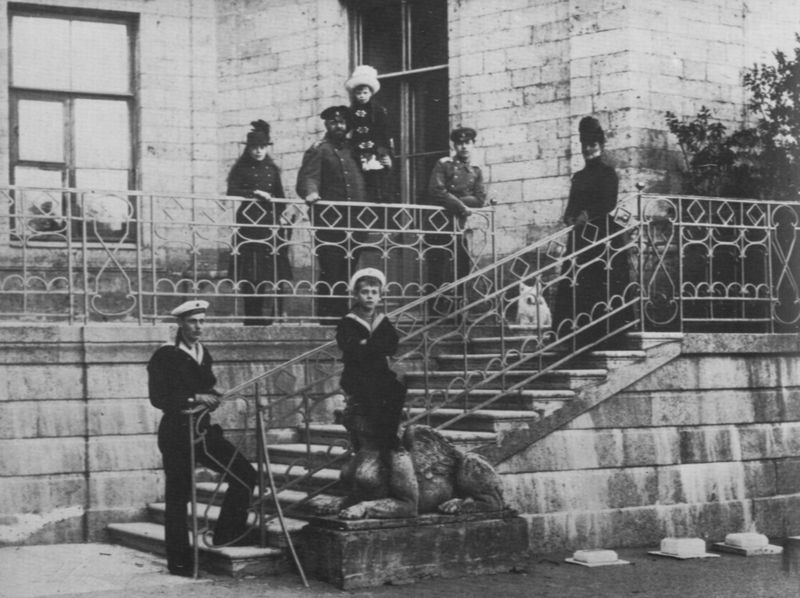
Titel: Alexander III. (1845-1894), mit Xenia, Olga, dem Zarewitsch Nikolaj, Georg, Michael und der Zarin Marie
Künstler: Atelier Nadar
Institution: unbekannt
Schlagwörter: baum, blätter, feder, flügel, gruppe, mann, schatten, weiß, frauen, menschen, mädchen, sitzen, damen, fenster, frau, glas, grau, hut, hüte, kleid, licht, männer, schwarz, straße, stützen, terasse, tür, dame, gebäude, haus, hund, tier, weg, rock, bart, hose, mütze, mützen, architektur, federn, mensch, sockel, stehen, stein, steine, portrait, porträt, busch, büsche, flach, boden, pose, stehend, familie, familienporträt, kind, mutter, vater, kinder, skulptur, statue, balkon, terrasse, schiff, ecke, fassade, hosen, jungen, russland, mauer, ziegel, gelände, backstein, winter, lehnen, treppe, treppen, soldaten, steif, reflexe, ornamente, metall, aufgang, geländer, stufe, stufen, plastik, plinthe, junge, knöpfe, foto, fotografie, photographie, eingang, eisen, fugen, fensterrahmen, balustrade, unnatürlich, haustier, scheibe, schwarz-weiss, militär, uniform, uniformen, jacken, mäntel, matrose, posieren, matrosenanzug, photo, risalit, mauern, löwe, pelzmütze, kapitän, matrosen, hütr, russen, geschmiedet, aufnahme, auflehnen, sphinx, sphynx, schmiedeeisern, doppelreihe, crew, schifffahrt, gestellt, geflügelter löwe, hausmauer, matrosenmütze, hochhalten, amr, außentreppe, ecker, fotgrafier, haustreppe, kalkstei, matrosenmützen, schiffsjunge, univorm